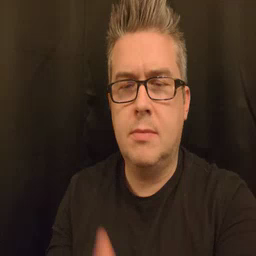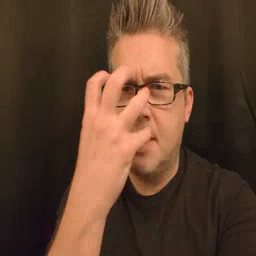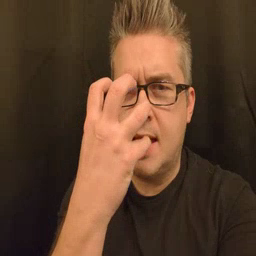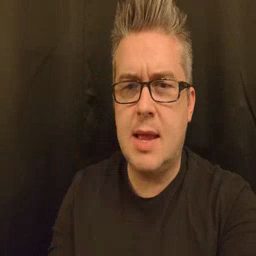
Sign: mad